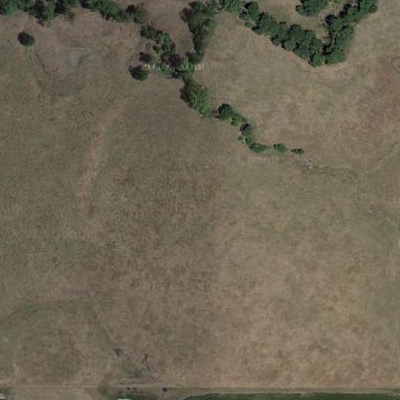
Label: Grass